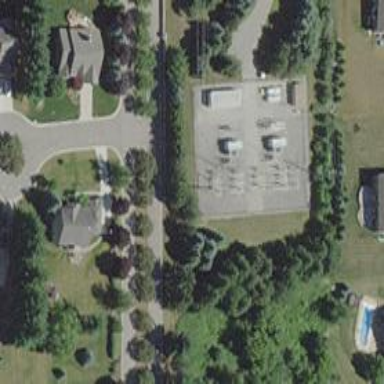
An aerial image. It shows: Switch for power supply.